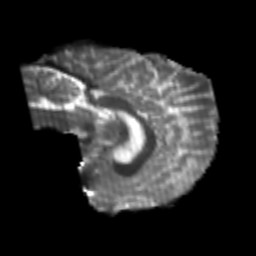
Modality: T2w
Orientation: sagittal
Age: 22
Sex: male
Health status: healthy
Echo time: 0.074 s